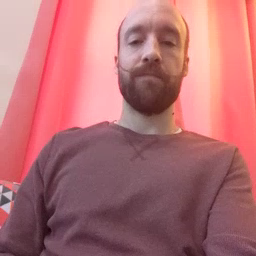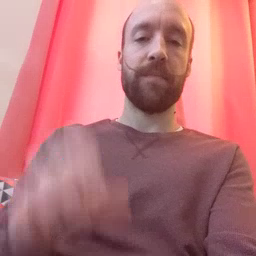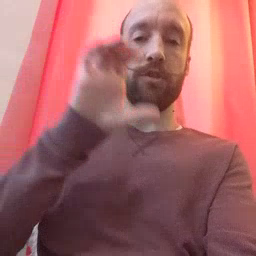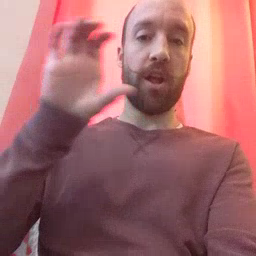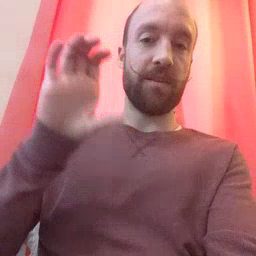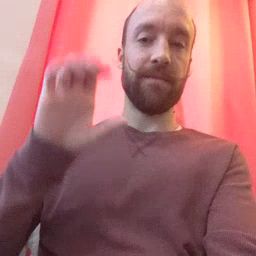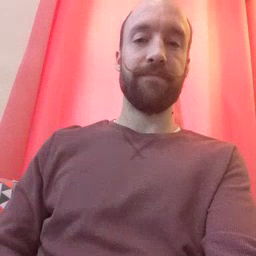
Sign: chocolate